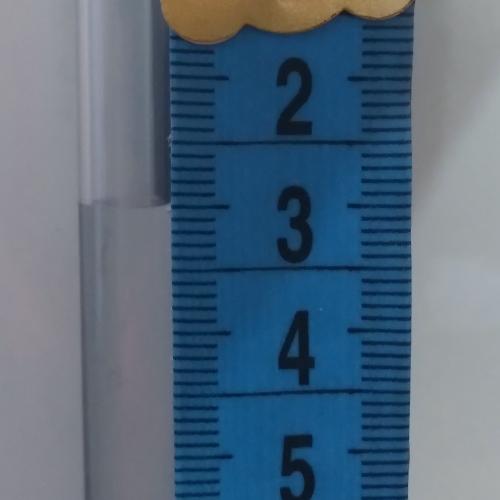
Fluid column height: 3.0 cm